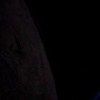
Label: space